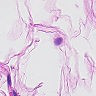
Metastatic tissue present: no